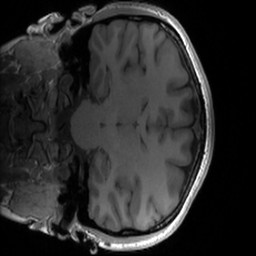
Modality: T1w
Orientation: coronal
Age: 27
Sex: female
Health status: healthy